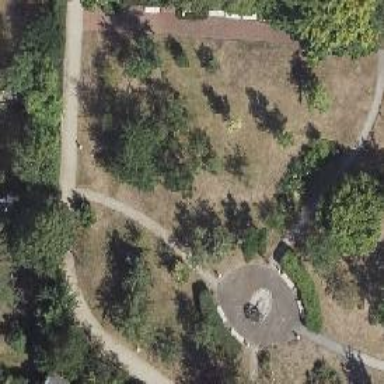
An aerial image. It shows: Park with evergreen broadleaved trees.